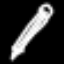
Label: pencil